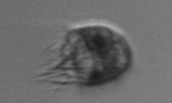
Label: Balanion